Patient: sex M, age 38
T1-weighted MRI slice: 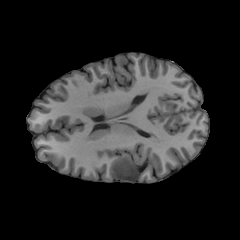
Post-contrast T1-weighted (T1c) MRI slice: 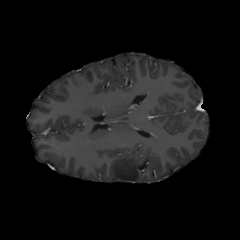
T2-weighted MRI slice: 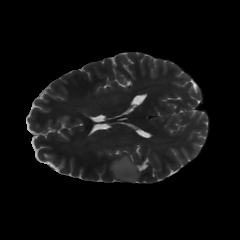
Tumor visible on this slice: yes
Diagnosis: Astrocytoma, IDH-mutant
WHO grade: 2